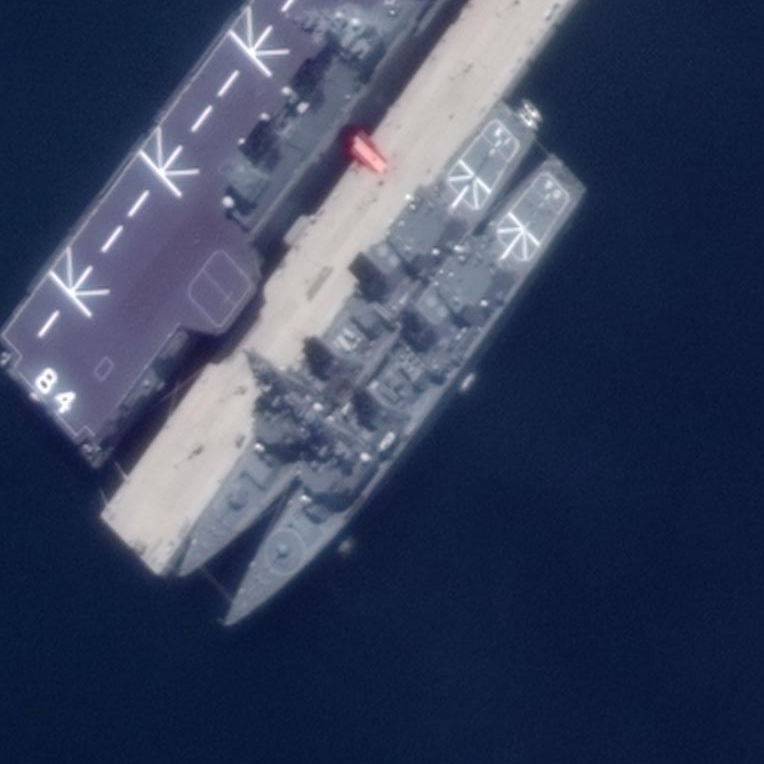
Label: cruiser